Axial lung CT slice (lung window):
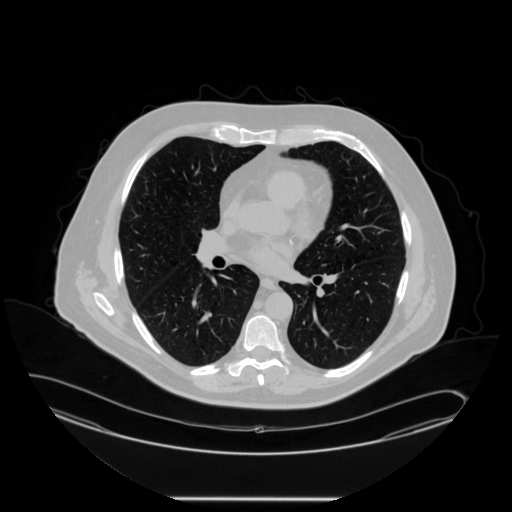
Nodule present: no